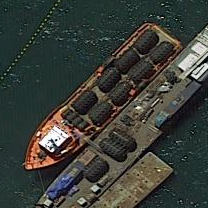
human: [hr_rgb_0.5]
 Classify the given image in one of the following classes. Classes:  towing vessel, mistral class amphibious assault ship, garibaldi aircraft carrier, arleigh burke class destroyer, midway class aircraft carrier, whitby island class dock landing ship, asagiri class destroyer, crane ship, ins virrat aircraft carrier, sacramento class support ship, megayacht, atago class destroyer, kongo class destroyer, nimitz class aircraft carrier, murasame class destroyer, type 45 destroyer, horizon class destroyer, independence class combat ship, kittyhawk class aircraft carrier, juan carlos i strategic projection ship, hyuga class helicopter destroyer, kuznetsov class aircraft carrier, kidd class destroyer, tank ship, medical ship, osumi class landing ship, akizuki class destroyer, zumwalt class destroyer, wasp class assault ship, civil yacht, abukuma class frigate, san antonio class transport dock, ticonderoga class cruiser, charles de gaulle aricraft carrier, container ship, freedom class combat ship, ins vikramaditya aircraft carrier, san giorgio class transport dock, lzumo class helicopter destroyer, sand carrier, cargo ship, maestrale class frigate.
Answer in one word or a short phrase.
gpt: Cargo ship